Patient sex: M
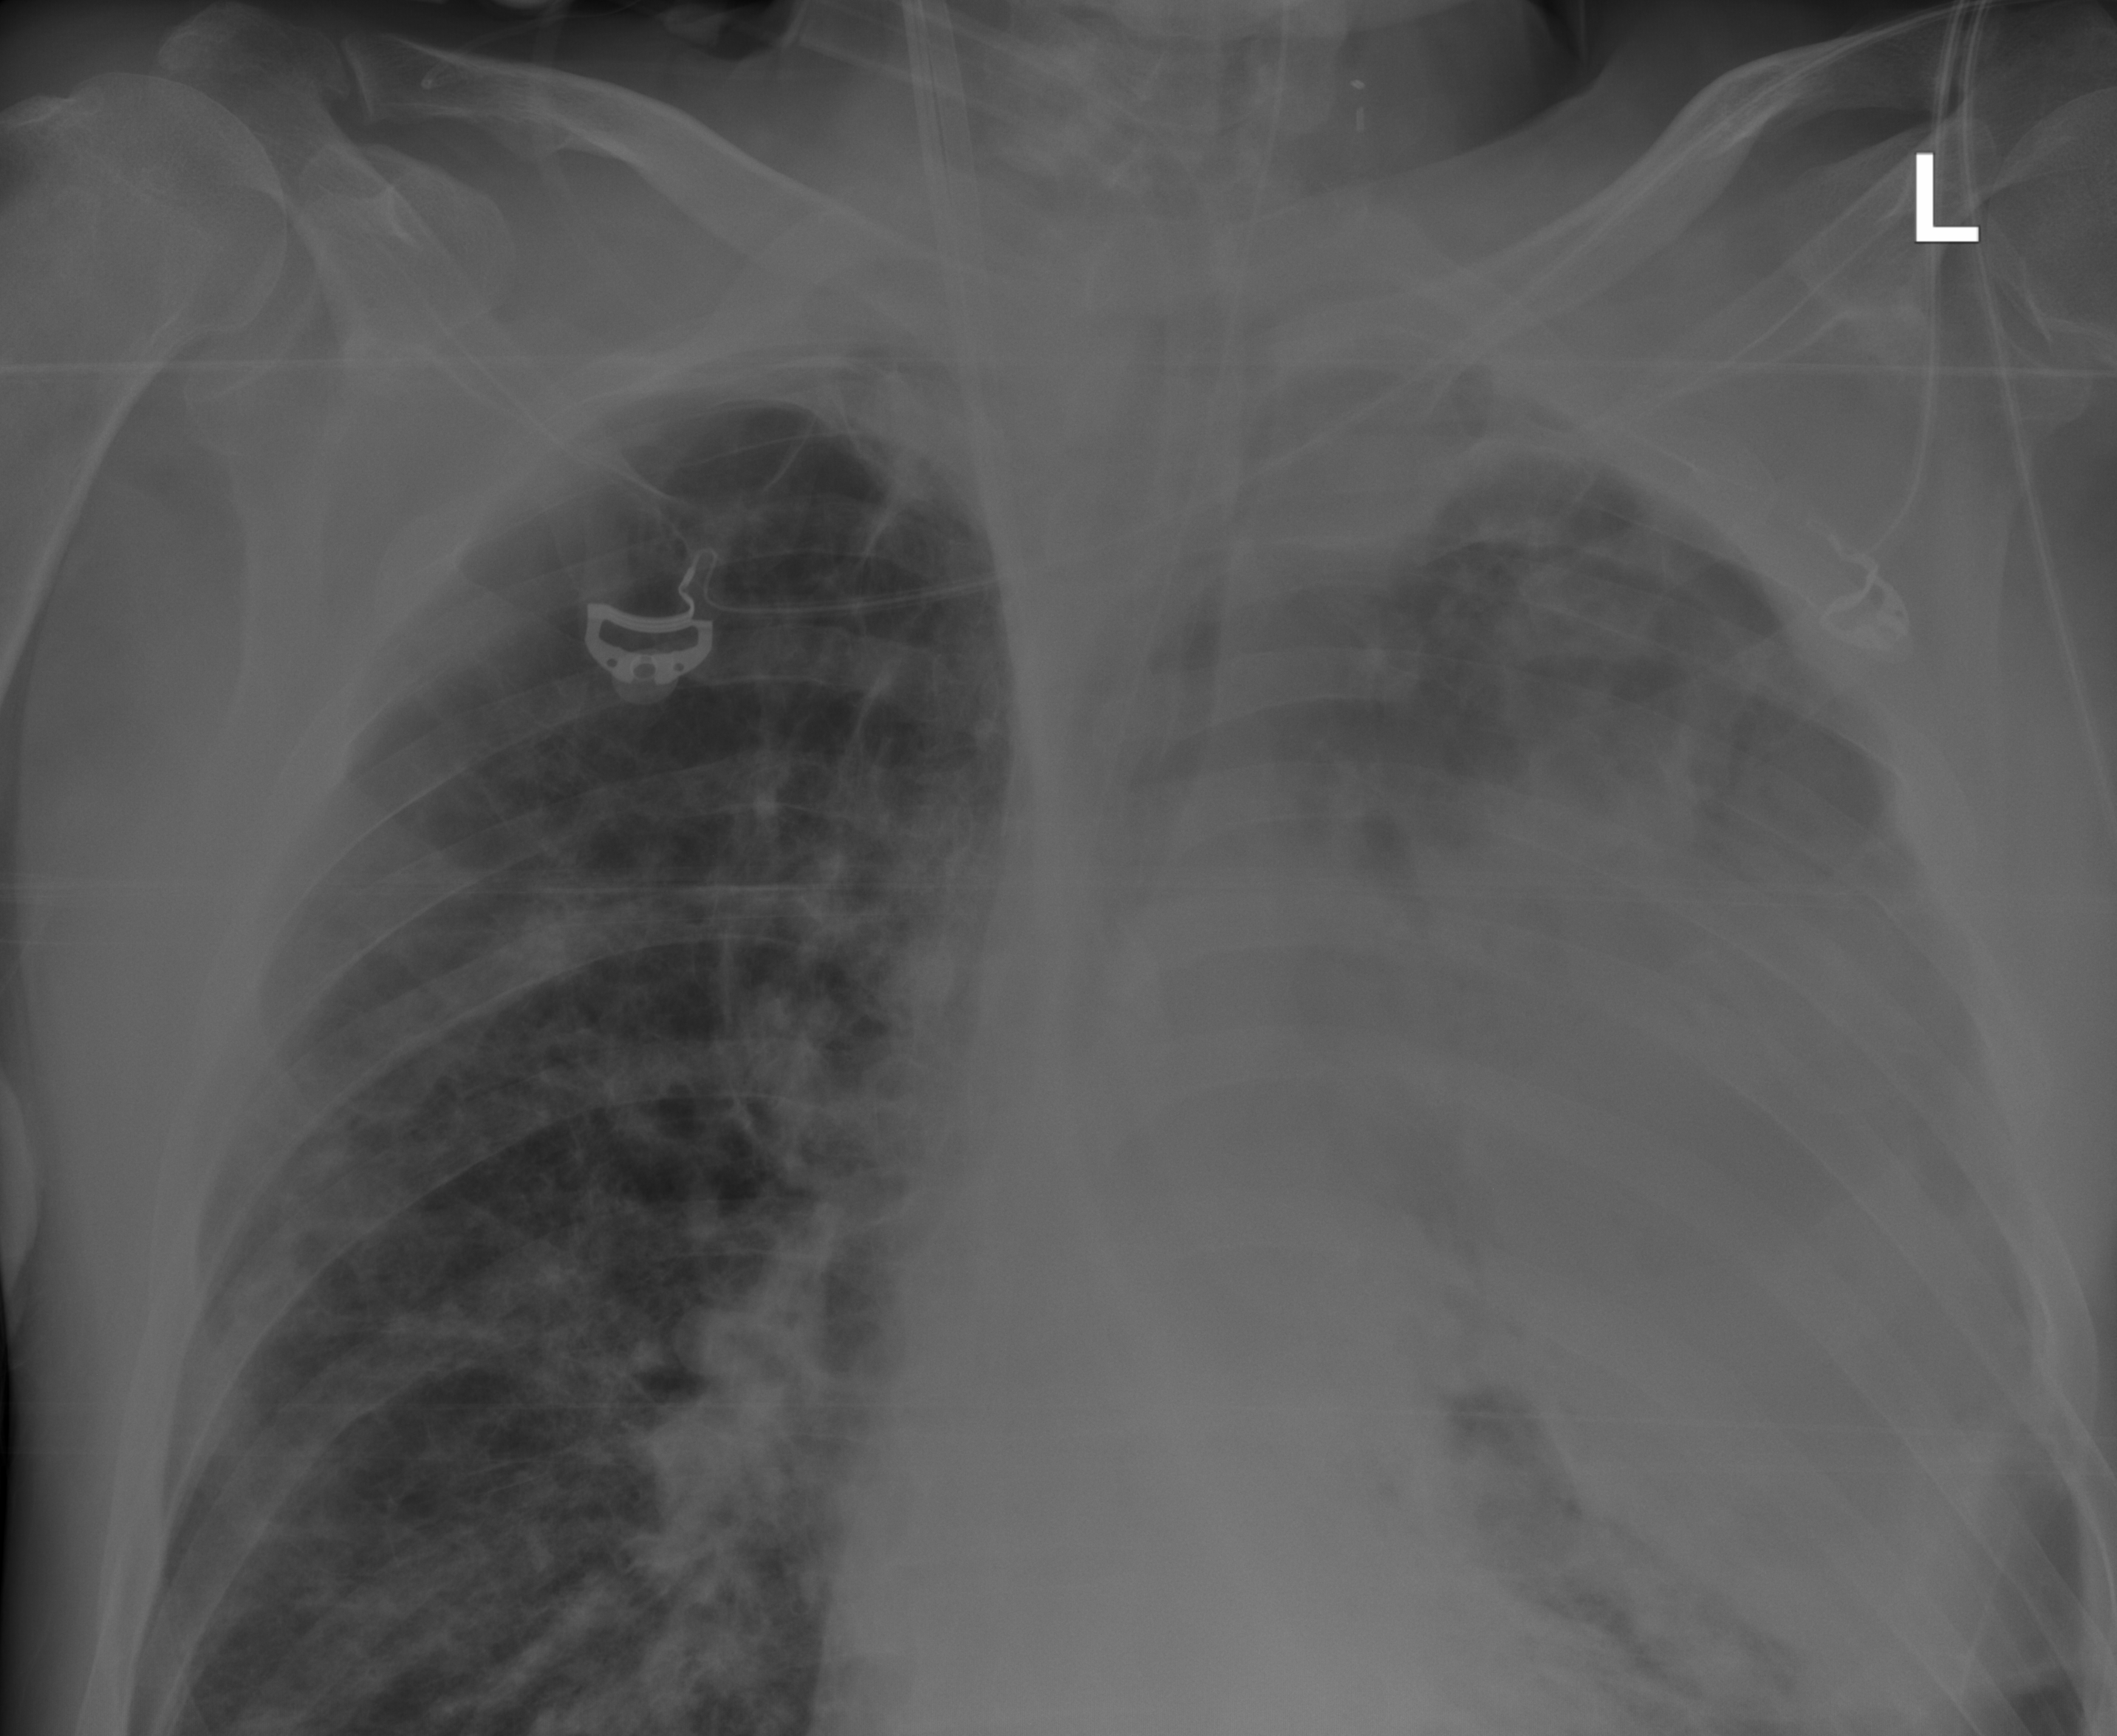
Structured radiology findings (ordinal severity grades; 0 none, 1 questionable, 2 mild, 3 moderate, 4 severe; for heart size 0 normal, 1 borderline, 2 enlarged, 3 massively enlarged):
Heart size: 0
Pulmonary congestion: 0
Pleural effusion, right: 2
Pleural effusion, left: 2
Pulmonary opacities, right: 0
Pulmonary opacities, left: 3
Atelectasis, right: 0
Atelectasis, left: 3